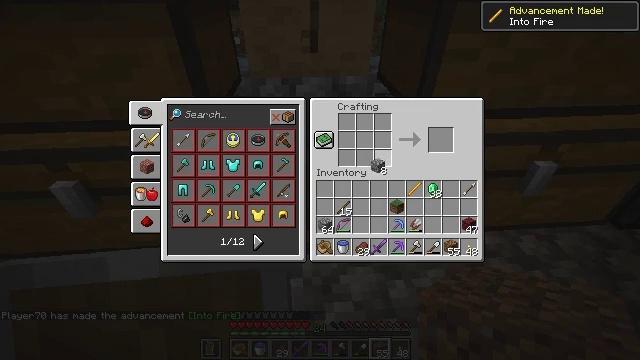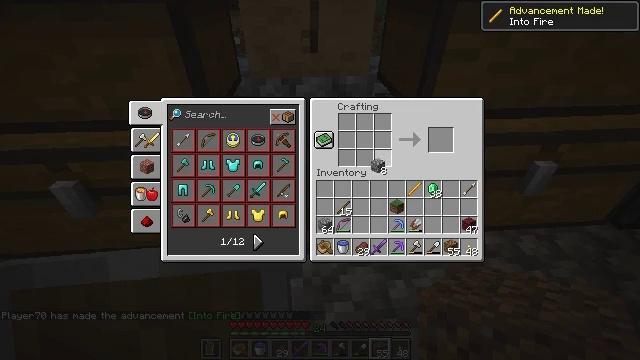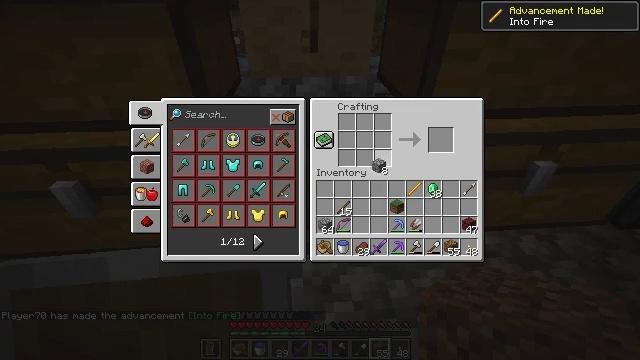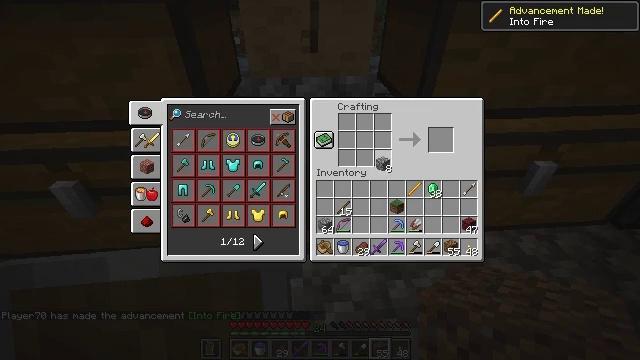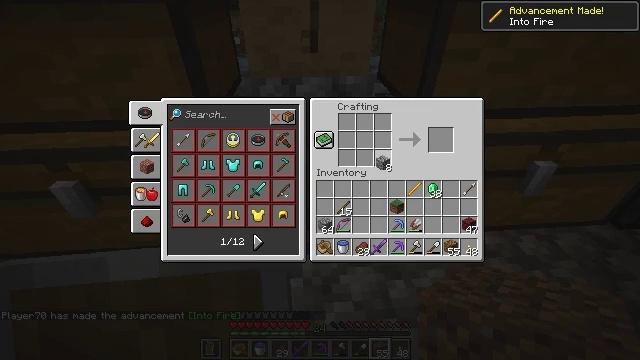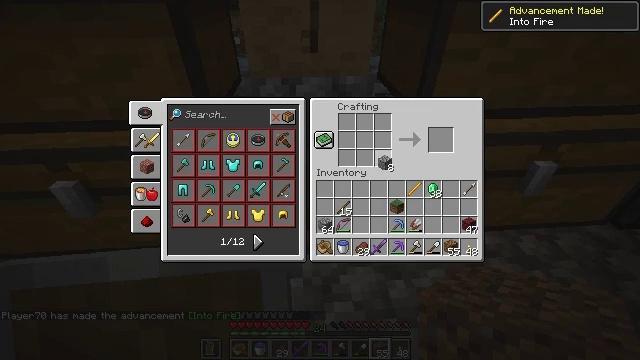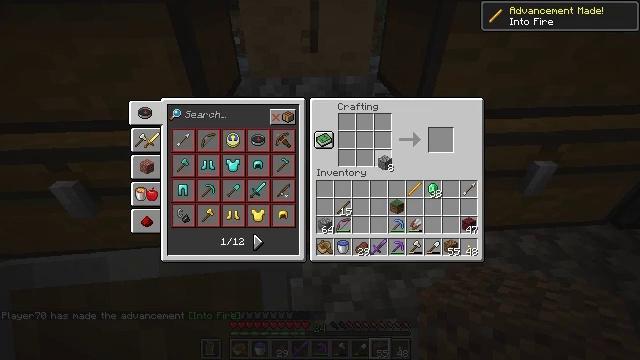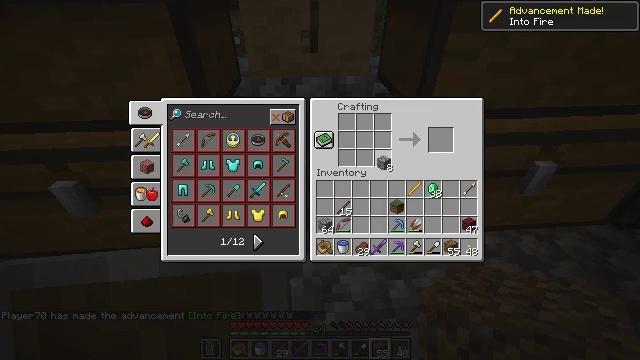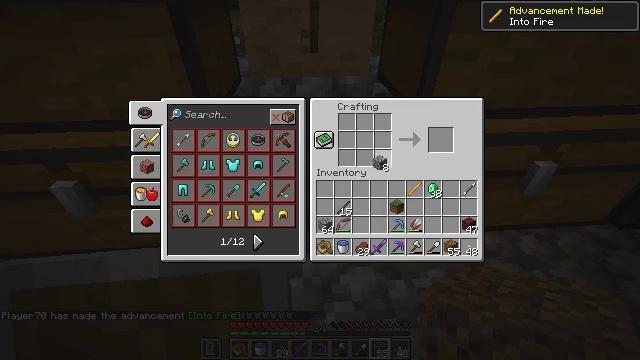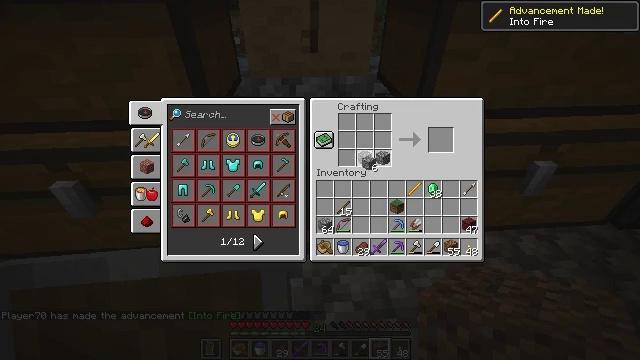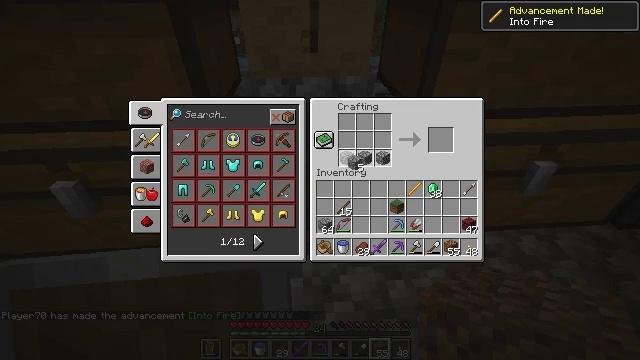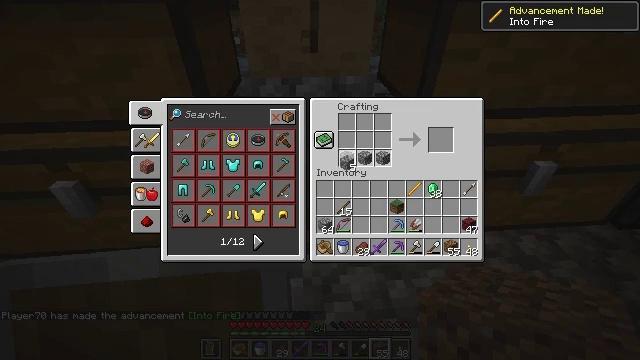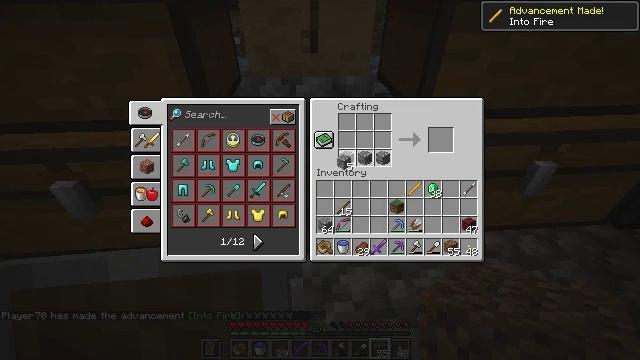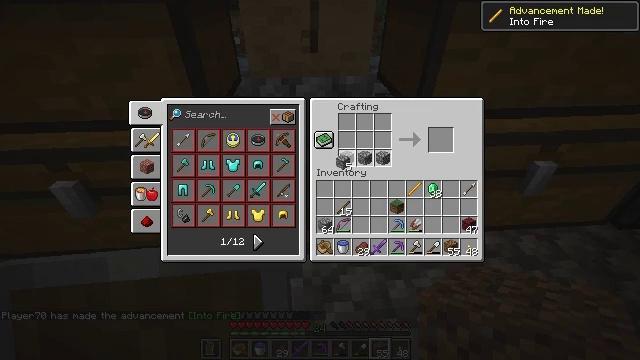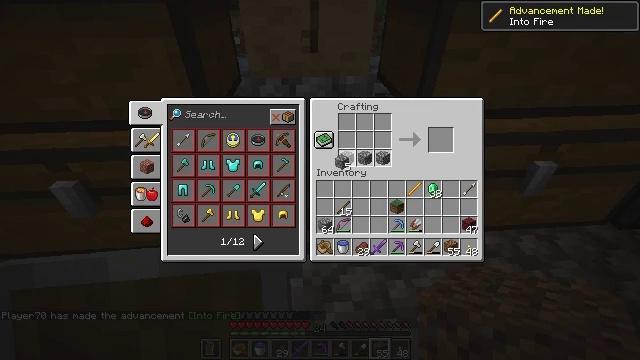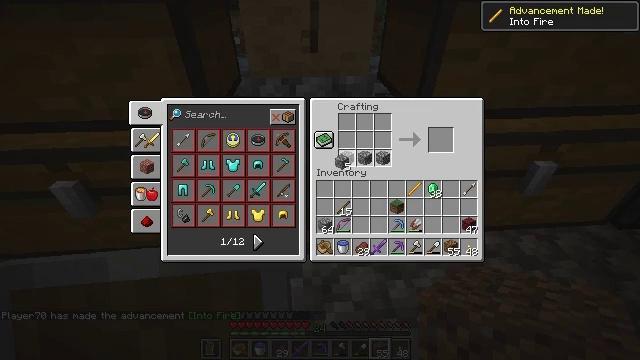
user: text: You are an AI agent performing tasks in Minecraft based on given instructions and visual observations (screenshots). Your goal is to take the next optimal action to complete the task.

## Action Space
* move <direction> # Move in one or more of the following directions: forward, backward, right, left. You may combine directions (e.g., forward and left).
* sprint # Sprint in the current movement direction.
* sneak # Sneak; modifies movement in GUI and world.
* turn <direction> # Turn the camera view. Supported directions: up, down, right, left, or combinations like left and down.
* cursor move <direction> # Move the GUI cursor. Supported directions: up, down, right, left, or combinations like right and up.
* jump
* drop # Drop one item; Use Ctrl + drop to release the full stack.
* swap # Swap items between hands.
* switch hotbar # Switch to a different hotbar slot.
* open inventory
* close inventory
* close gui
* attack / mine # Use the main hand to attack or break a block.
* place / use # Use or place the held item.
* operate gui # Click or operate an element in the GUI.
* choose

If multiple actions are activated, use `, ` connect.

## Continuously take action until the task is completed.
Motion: motion action
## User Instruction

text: Access the crafting table and make a brewing stand.
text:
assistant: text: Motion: no_op
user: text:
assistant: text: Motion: no_op
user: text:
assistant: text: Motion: no_op
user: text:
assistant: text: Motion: no_op
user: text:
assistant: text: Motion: no_op
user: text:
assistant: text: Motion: use / place
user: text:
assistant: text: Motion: use / place
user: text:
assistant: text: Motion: use / place
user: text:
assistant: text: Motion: turn left, use / place
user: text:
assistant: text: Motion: turn left, use / place
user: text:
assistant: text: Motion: turn left, use / place
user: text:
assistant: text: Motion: use / place
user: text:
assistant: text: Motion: use / place
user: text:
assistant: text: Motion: use / place
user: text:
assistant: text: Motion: use / place
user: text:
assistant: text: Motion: no_op
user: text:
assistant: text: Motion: turn right and down
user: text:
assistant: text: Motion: turn right and down
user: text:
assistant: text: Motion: turn right and down
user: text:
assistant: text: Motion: no_op
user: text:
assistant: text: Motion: no_op
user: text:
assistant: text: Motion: attack / mine
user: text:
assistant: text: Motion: attack / mine
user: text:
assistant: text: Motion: attack / mine
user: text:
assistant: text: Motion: no_op
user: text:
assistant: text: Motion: no_op
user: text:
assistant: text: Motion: no_op
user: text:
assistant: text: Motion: no_op
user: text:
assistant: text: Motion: turn right
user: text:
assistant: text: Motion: turn right and up